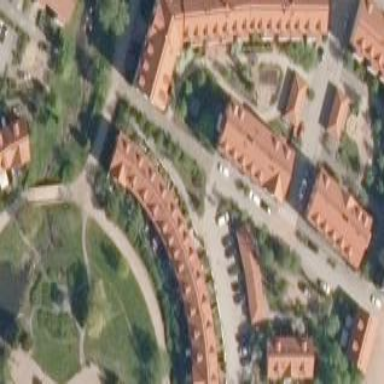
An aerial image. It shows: Terrace building.